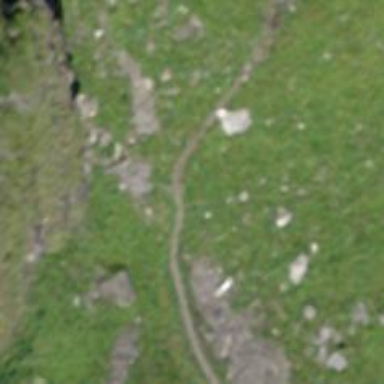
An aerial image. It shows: Gravel path.